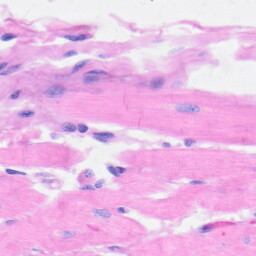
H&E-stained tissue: Heart